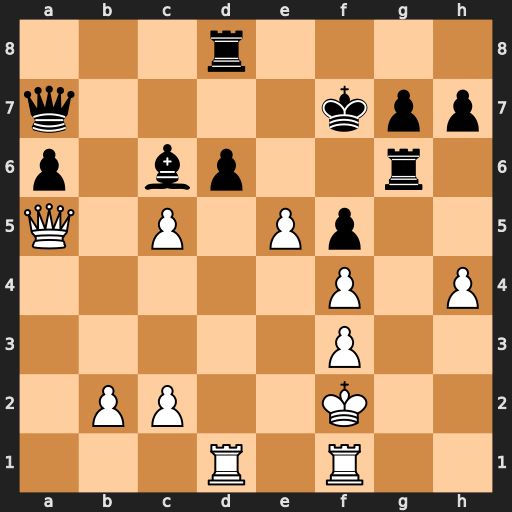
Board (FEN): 3r4/q4kpp/p1bp2r1/Q1P1Pp2/5P1P/5P2/1PP2K2/3R1R2
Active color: w
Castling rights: -
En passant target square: -
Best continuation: h5 Re6 Qxd8